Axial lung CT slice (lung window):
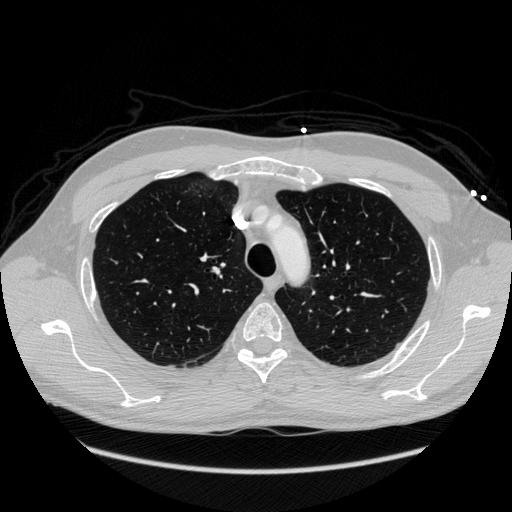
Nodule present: no